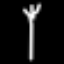
Label: fork